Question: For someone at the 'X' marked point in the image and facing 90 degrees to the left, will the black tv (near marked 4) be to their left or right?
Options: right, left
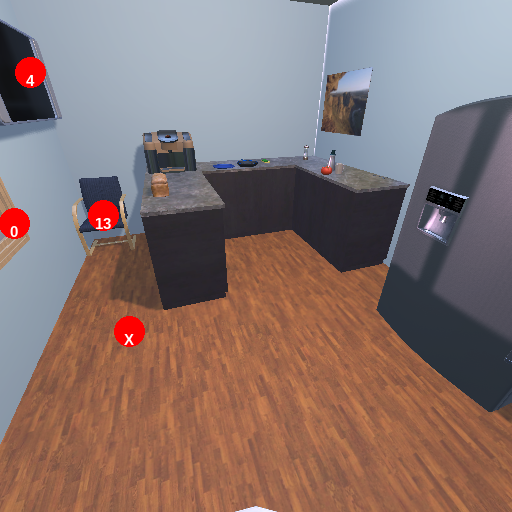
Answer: right